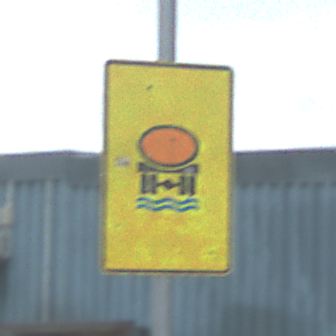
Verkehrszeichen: FahrzeugeMitWassergefaehrdenderLadungOhnePfeilsymbol
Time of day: Midday
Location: Outdoor (Suburban)
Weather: Overcast
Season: NotSpecified
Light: Natural